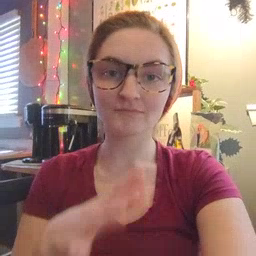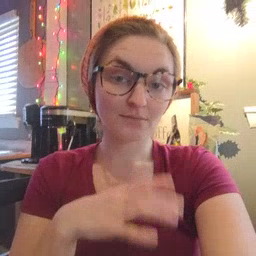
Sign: fine